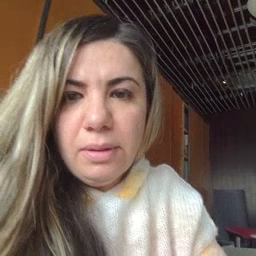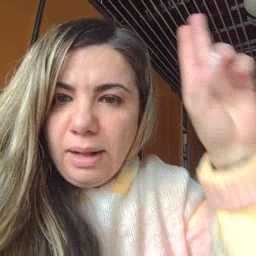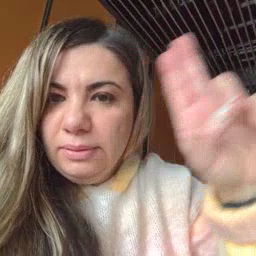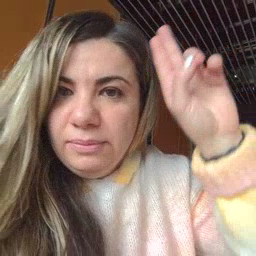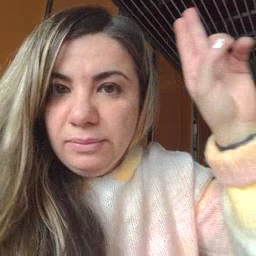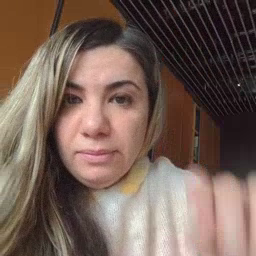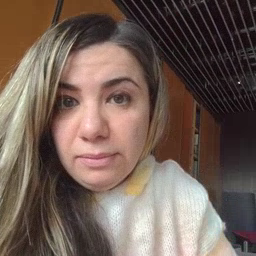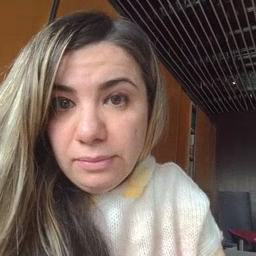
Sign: uncle